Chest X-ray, AP view. Patient: 70 years old, sex M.
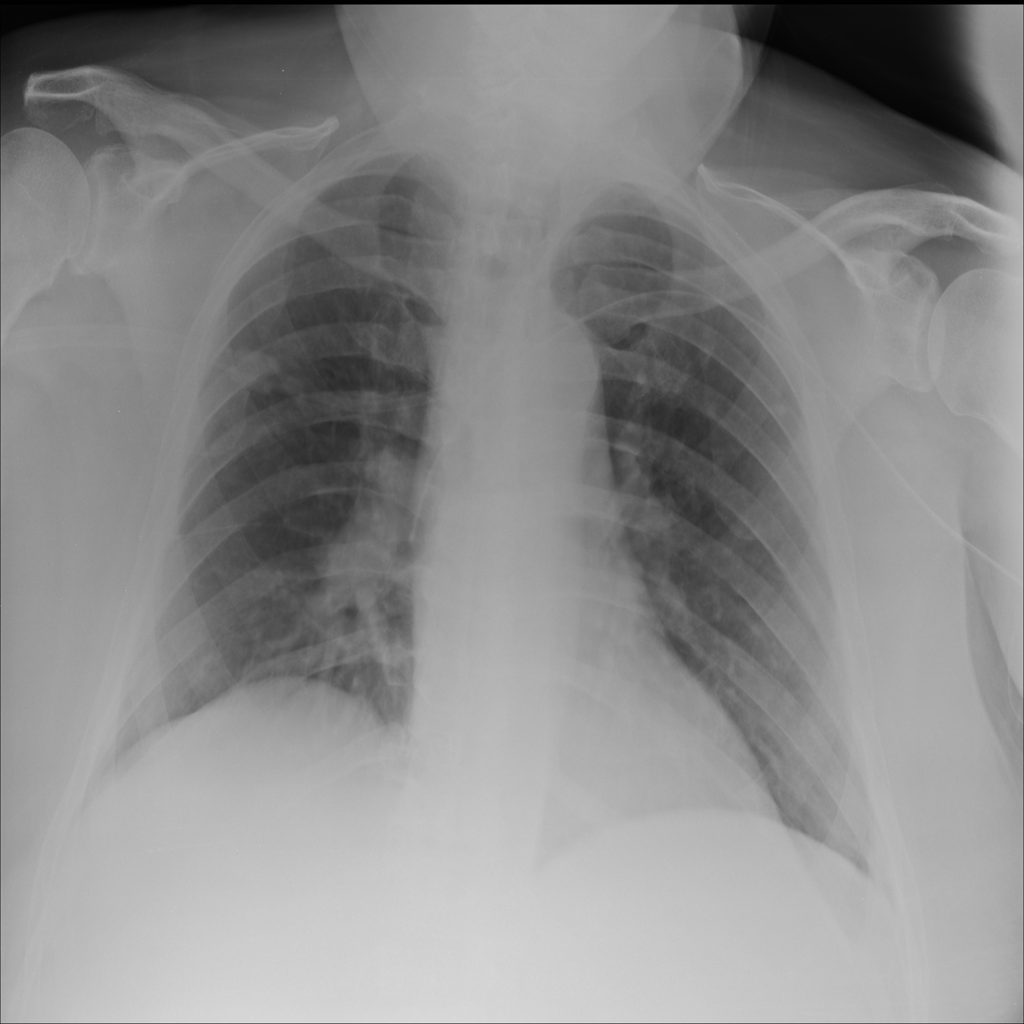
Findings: No Finding